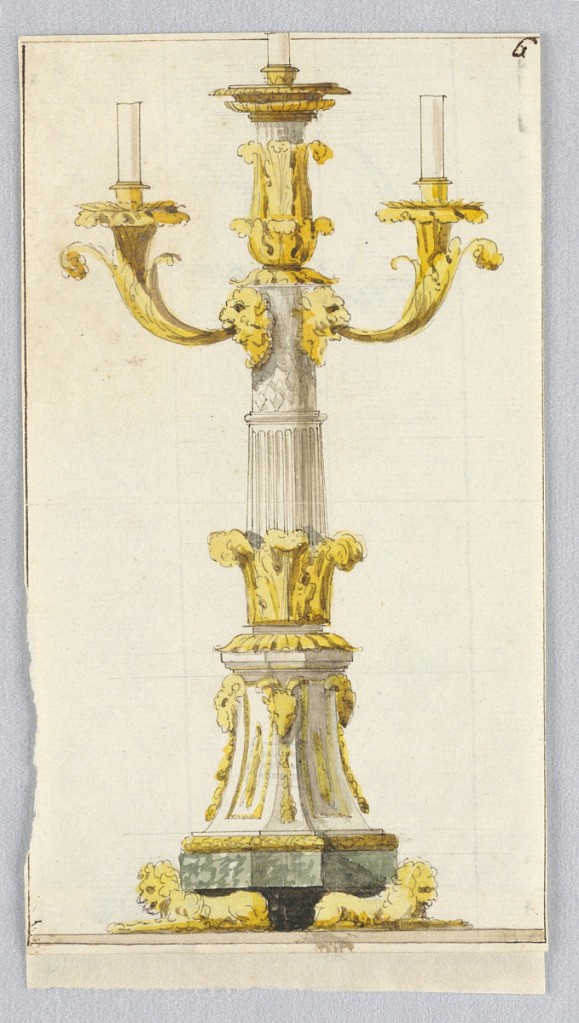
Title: Design for a Candelabrum
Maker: Luigi Righetti, Italian, 1780 - 1819
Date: late 18th century
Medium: Pen and ink, brush and yellow, green-brown watercolor on paper
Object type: Drawing
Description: Vertical rectangle. Design for a candelabrum with three candles, the pedestal supported by crouching lions. Above it rises a part of the shaft of a fluted column from an acanthus calyx. A scalloped shaft is in the place of a capital. Two masks are fixed to it, each supporting with the mouth a branch of the candelabrum. Upon the shaft stands an acanthus calyx with another short piece of column. On top is a socket, with the lower part of a candle as they are on top of the branches. Below is a colored basis stripe. Framing line.